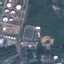
Land use / land cover class: Industrial